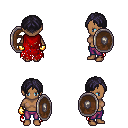
a pixel art fantasy rpg character, female body template, human, dark skin, red tattered cape, magenta pants, raven parted hairstyle, gold gloves, shield, four views (front, back, left, right), 2x2 character sprite sheet, small pixel art, hard edges, no anti-aliasing